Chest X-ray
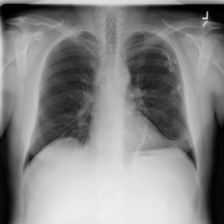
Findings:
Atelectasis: positive
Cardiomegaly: negative
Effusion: positive
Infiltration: positive
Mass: negative
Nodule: negative
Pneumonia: negative
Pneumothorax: negative
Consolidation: positive
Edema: negative
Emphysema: negative
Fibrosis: negative
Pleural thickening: negative
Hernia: negative